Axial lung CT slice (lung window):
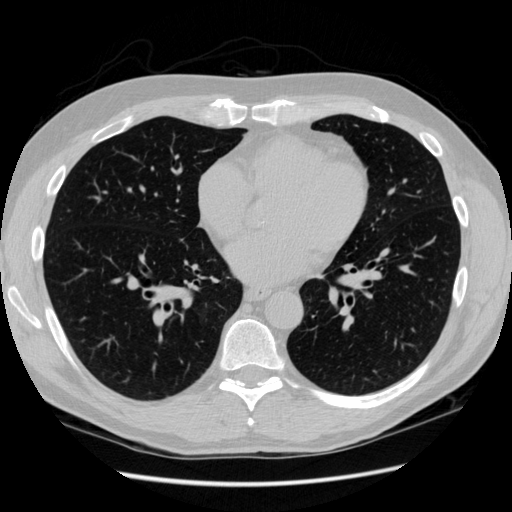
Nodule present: no